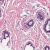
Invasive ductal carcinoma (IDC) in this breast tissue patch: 0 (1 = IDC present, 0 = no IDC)